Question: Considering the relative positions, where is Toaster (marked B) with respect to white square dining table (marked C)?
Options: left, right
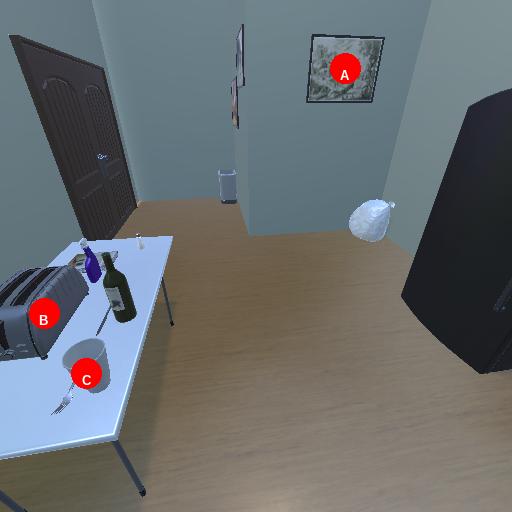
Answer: left